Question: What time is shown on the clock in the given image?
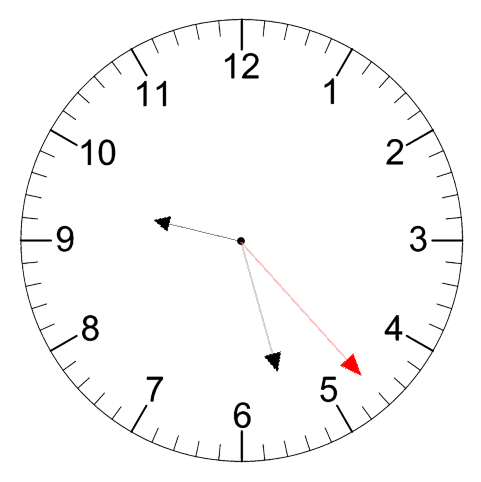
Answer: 09:27:23